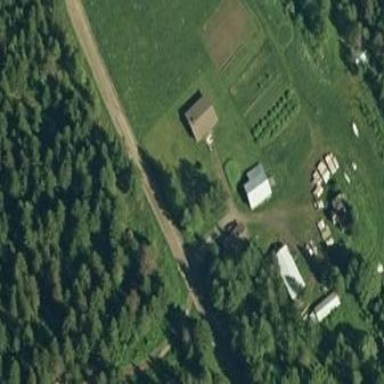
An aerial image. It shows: Farmyard area.